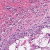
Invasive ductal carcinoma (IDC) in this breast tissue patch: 0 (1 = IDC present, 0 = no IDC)